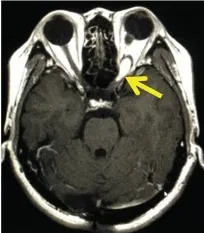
Magnetic resonance images before radiosurgery. (B) Gd-enhanced T1-weighted image, axial.
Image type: radiology (mri)